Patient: sex M, age 73
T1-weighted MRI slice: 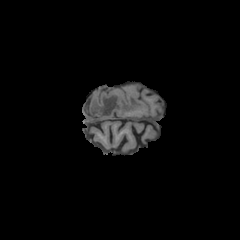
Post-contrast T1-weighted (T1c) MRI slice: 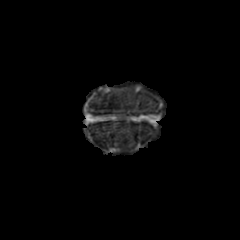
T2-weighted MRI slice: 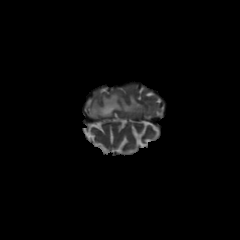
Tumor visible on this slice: yes
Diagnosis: Glioblastoma, IDH-wildtype
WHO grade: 4